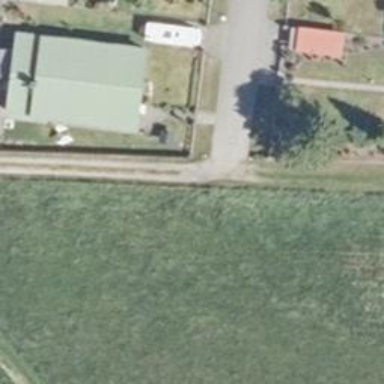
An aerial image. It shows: Grass track with grade 5 tracktype.